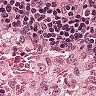
Metastatic tissue present: no